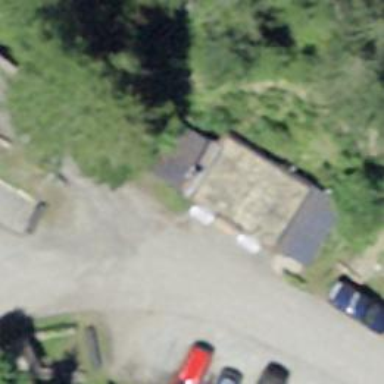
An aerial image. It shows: Building with toilets.